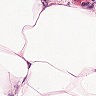
Metastatic tissue present: no